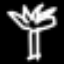
Label: palm tree